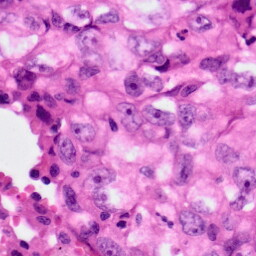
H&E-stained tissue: Lung